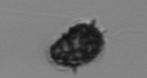
Label: Syracosphaera_pulchra